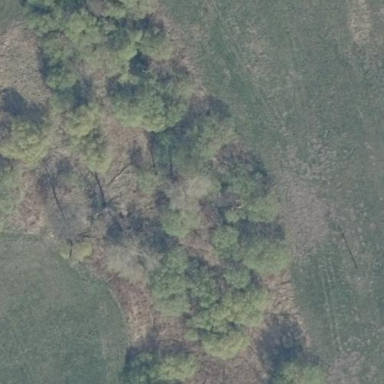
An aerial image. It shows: Patch of scrub vegetation.